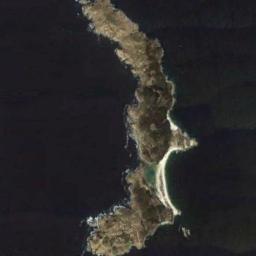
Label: island